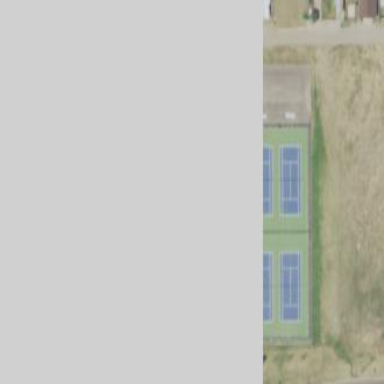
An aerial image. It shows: Tennis court on pitch.